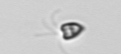
Label: Pyramimonas